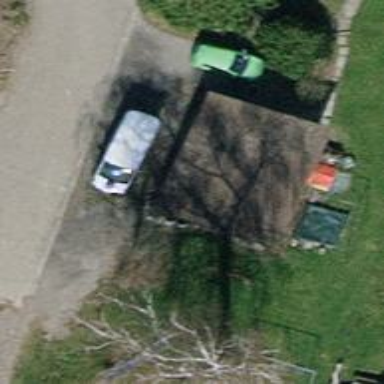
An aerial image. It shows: Carport building.